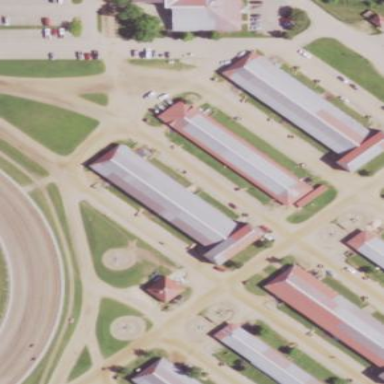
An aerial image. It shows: Stable.